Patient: sex M, age 52
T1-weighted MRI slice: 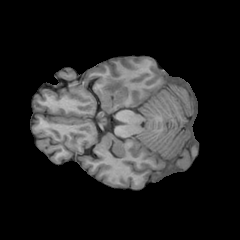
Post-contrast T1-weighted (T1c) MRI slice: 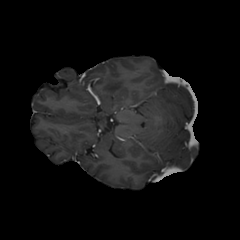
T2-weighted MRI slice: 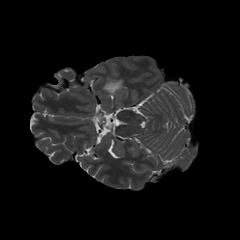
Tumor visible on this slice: yes
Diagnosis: Glioblastoma, IDH-wildtype
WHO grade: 4